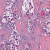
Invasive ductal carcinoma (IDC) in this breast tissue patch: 1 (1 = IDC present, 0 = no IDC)